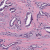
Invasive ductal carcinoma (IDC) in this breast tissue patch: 1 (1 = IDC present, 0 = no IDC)